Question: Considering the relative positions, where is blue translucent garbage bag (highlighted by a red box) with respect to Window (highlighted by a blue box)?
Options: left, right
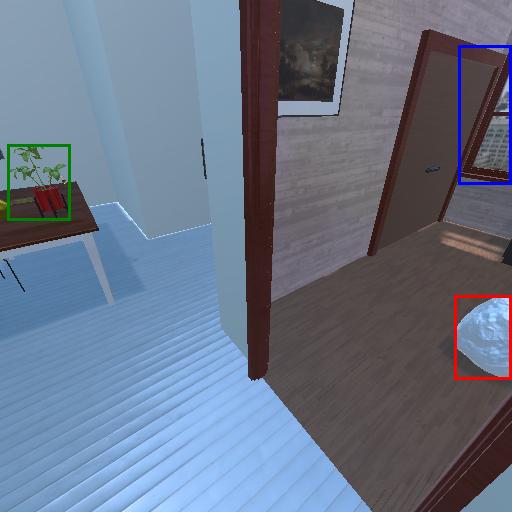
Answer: left